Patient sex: M
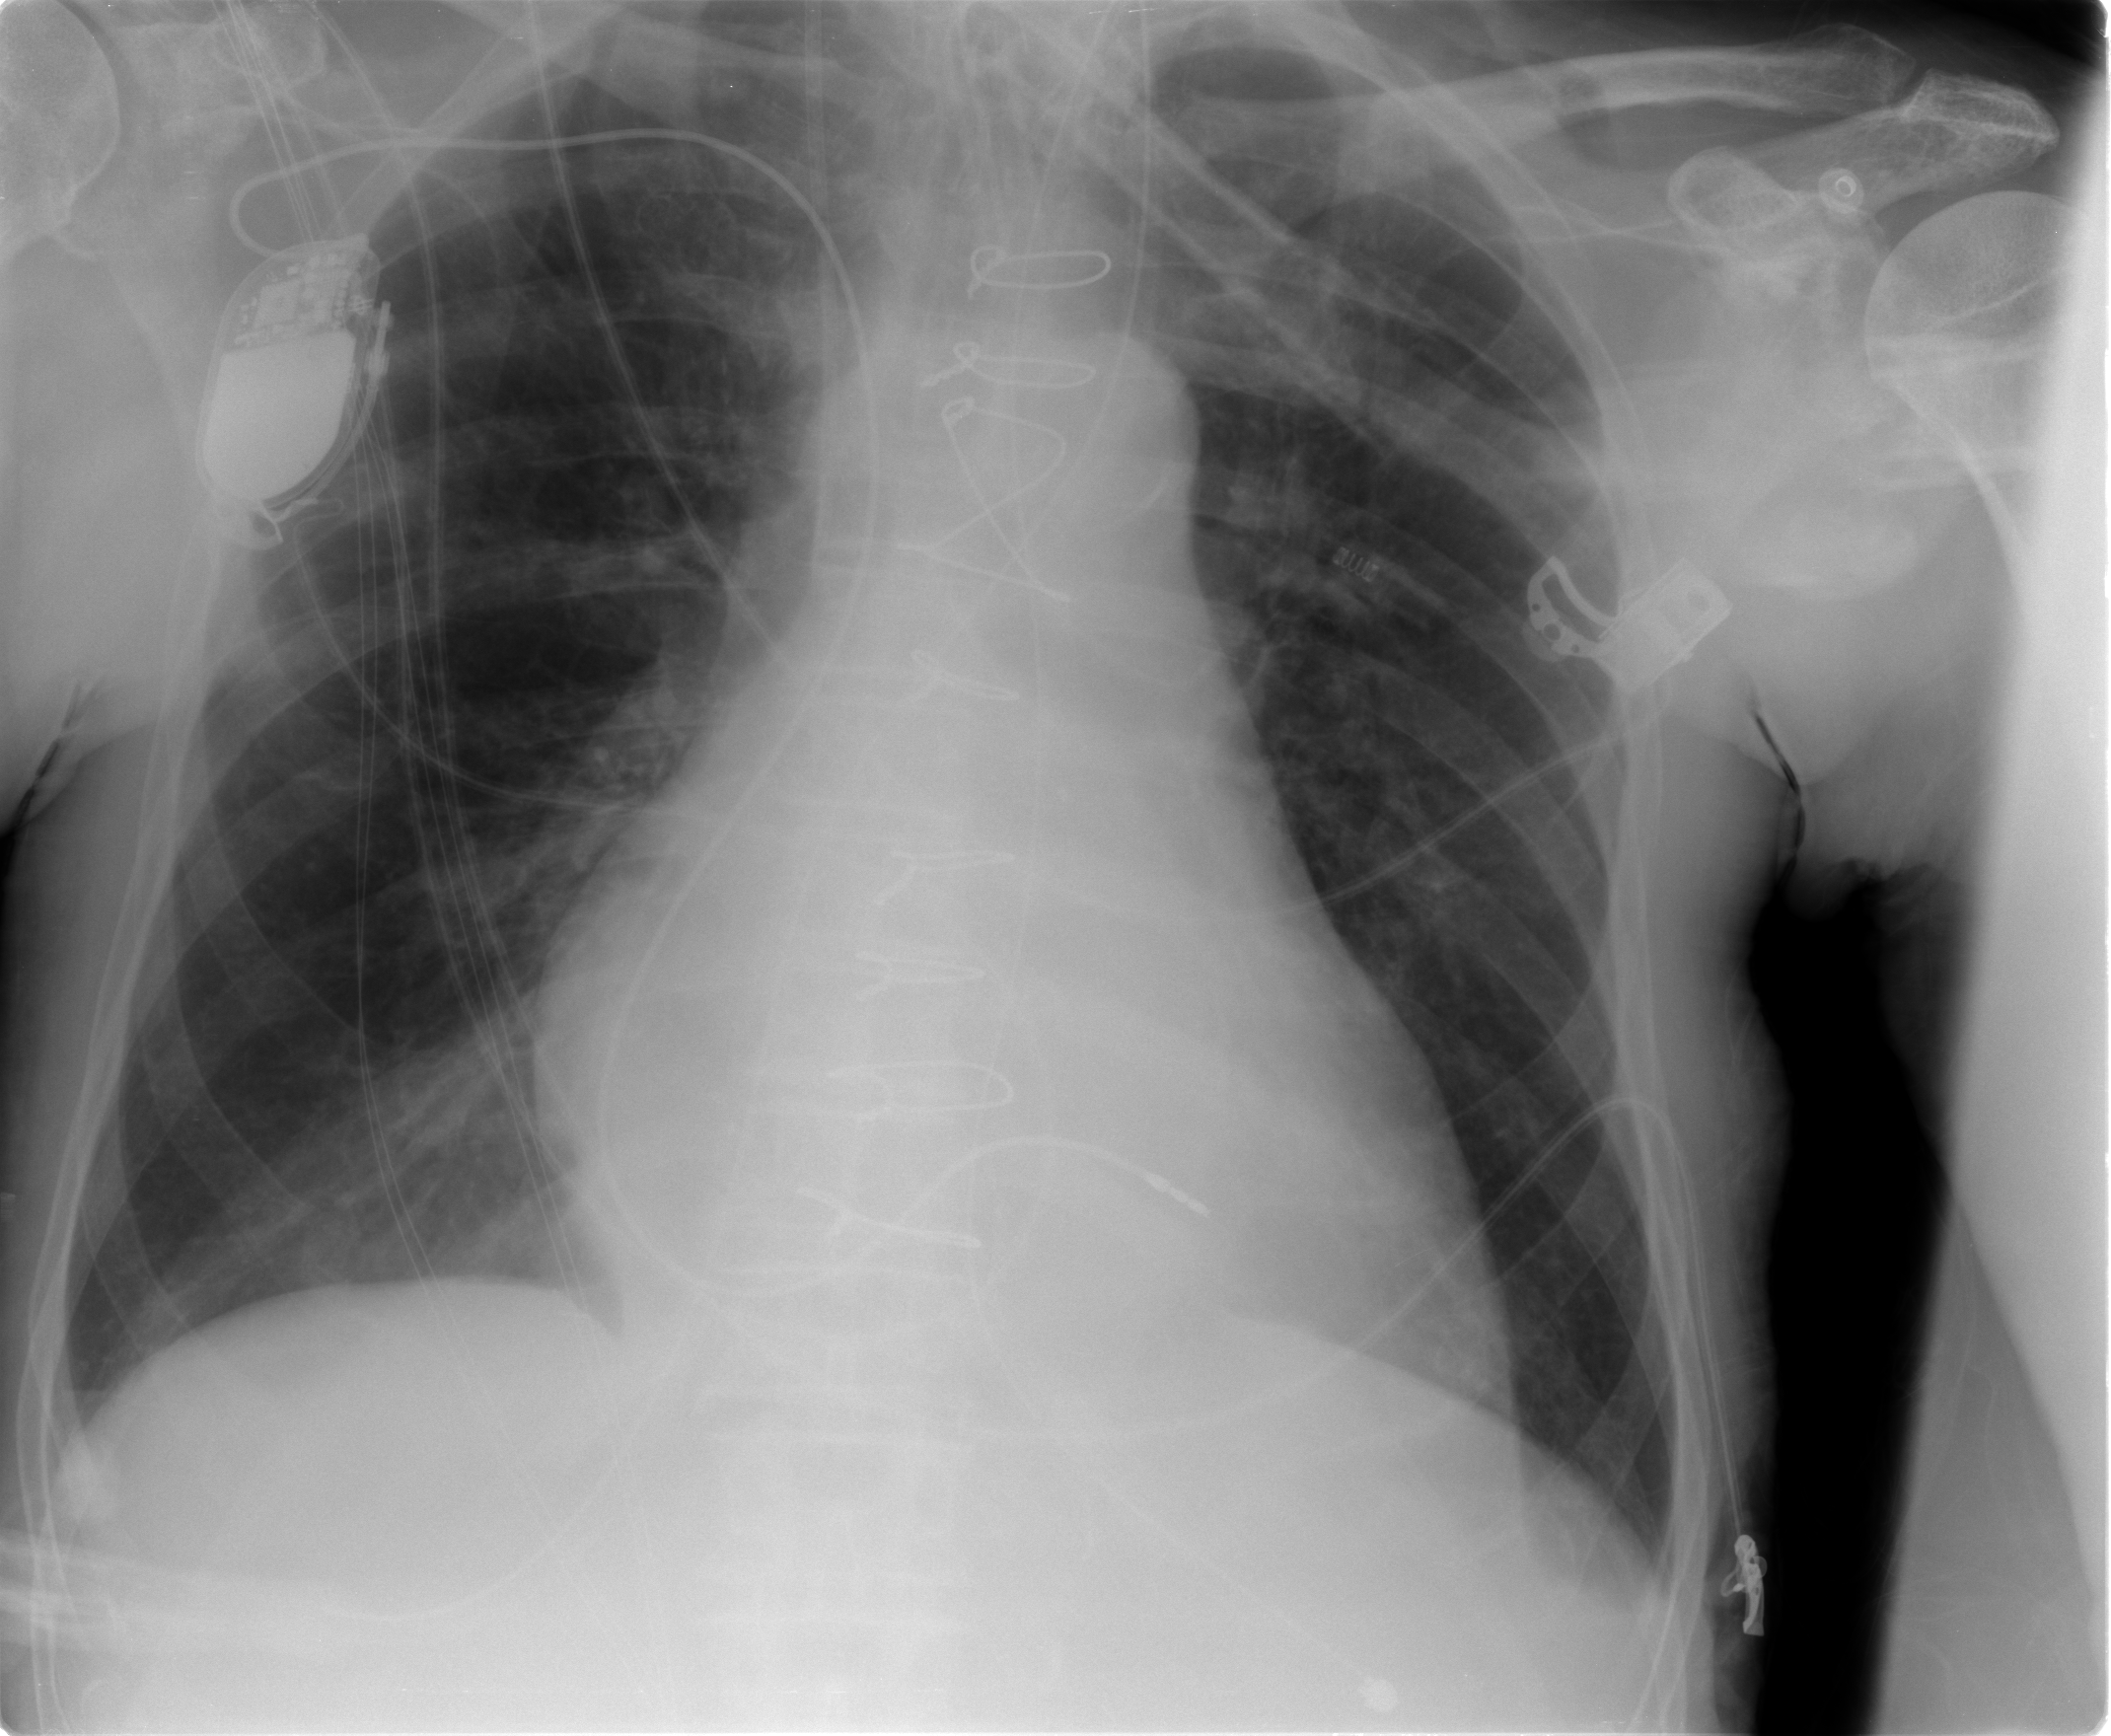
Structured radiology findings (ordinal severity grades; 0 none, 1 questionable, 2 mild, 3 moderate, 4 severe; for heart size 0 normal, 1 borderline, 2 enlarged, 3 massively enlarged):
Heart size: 3
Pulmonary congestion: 0
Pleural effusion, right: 0
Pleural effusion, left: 0
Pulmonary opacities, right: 0
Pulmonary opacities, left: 0
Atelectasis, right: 2
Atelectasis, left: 2